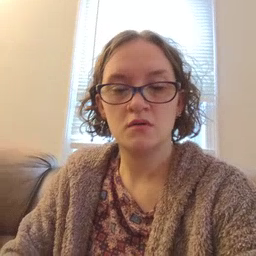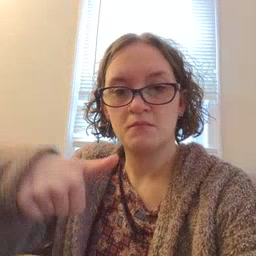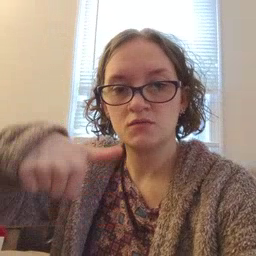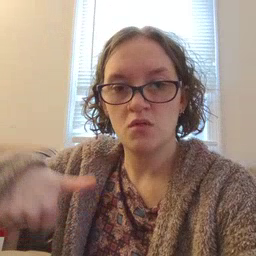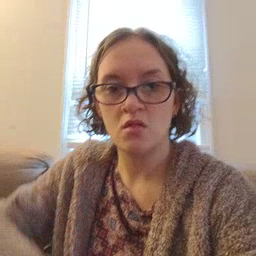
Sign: puzzle